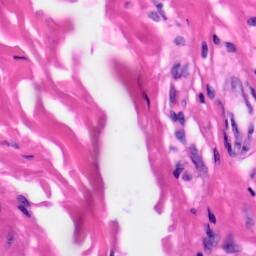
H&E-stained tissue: Skin